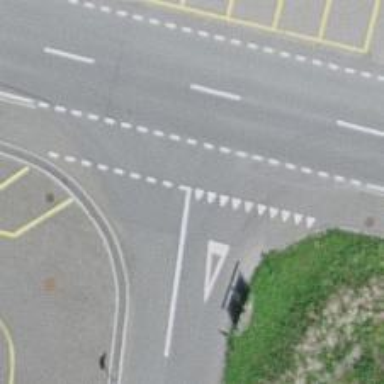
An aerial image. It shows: Road with "give way" sign.